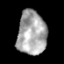
Tissue: prostate
Cell type: Myeloid cells
Senescence score: 0.8169
Nuclear area (px): 1245
Mean DAPI intensity: 168.462